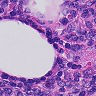
Metastatic tissue present: no